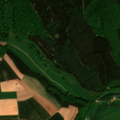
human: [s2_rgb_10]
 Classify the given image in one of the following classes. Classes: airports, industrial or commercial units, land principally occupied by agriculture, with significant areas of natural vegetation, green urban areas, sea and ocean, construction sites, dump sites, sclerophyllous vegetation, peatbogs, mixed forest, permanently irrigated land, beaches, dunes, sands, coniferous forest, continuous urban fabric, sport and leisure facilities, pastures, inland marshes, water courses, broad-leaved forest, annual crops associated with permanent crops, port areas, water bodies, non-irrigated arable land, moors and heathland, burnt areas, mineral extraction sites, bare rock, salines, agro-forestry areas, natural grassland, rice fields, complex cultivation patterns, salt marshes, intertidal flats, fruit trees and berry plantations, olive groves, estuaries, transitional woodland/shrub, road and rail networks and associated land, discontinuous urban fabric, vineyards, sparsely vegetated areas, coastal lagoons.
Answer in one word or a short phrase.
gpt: non-irrigated arable land, pastures, broad-leaved forest, coniferous forest, mixed forest